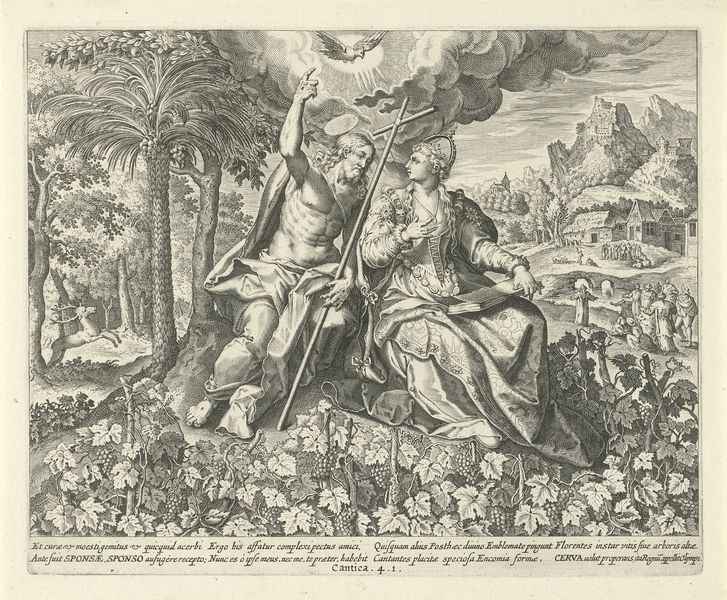
Titel: Christus en zijn bruid in een wijngaard
Künstler: Johann (I) Sadeler
Standort: Amsterdam
Institution: Rijksmuseum
Schlagwörter: mann, weiß, frau, schwarz, haus, bibel, gewand, trauben, dorf, buch, kreuz, druck, heiligenschein, christus, jesus, weinlaub, reben, weinranken, weinreben, weingarten, biebel, schriftgelehrter, weinlaug